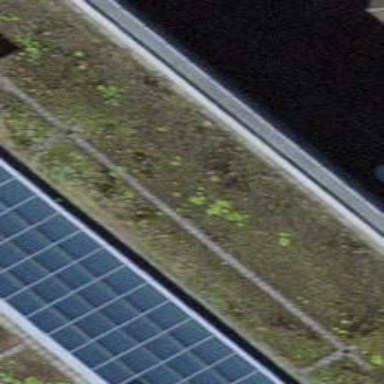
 consisting of solar photovoltaic panels."